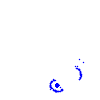
Particle: kaon